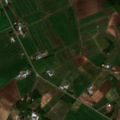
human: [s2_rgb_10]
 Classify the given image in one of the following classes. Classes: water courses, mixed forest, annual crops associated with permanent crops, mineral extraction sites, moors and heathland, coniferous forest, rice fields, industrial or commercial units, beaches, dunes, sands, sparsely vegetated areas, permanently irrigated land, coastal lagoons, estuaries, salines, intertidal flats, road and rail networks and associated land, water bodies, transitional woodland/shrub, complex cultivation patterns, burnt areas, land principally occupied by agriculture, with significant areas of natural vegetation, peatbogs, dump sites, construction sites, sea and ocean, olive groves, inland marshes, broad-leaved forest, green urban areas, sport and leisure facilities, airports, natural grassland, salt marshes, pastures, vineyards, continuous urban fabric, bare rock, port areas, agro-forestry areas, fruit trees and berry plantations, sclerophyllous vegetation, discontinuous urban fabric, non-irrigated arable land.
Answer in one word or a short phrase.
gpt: non-irrigated arable land, land principally occupied by agriculture, with significant areas of natural vegetation